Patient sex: M
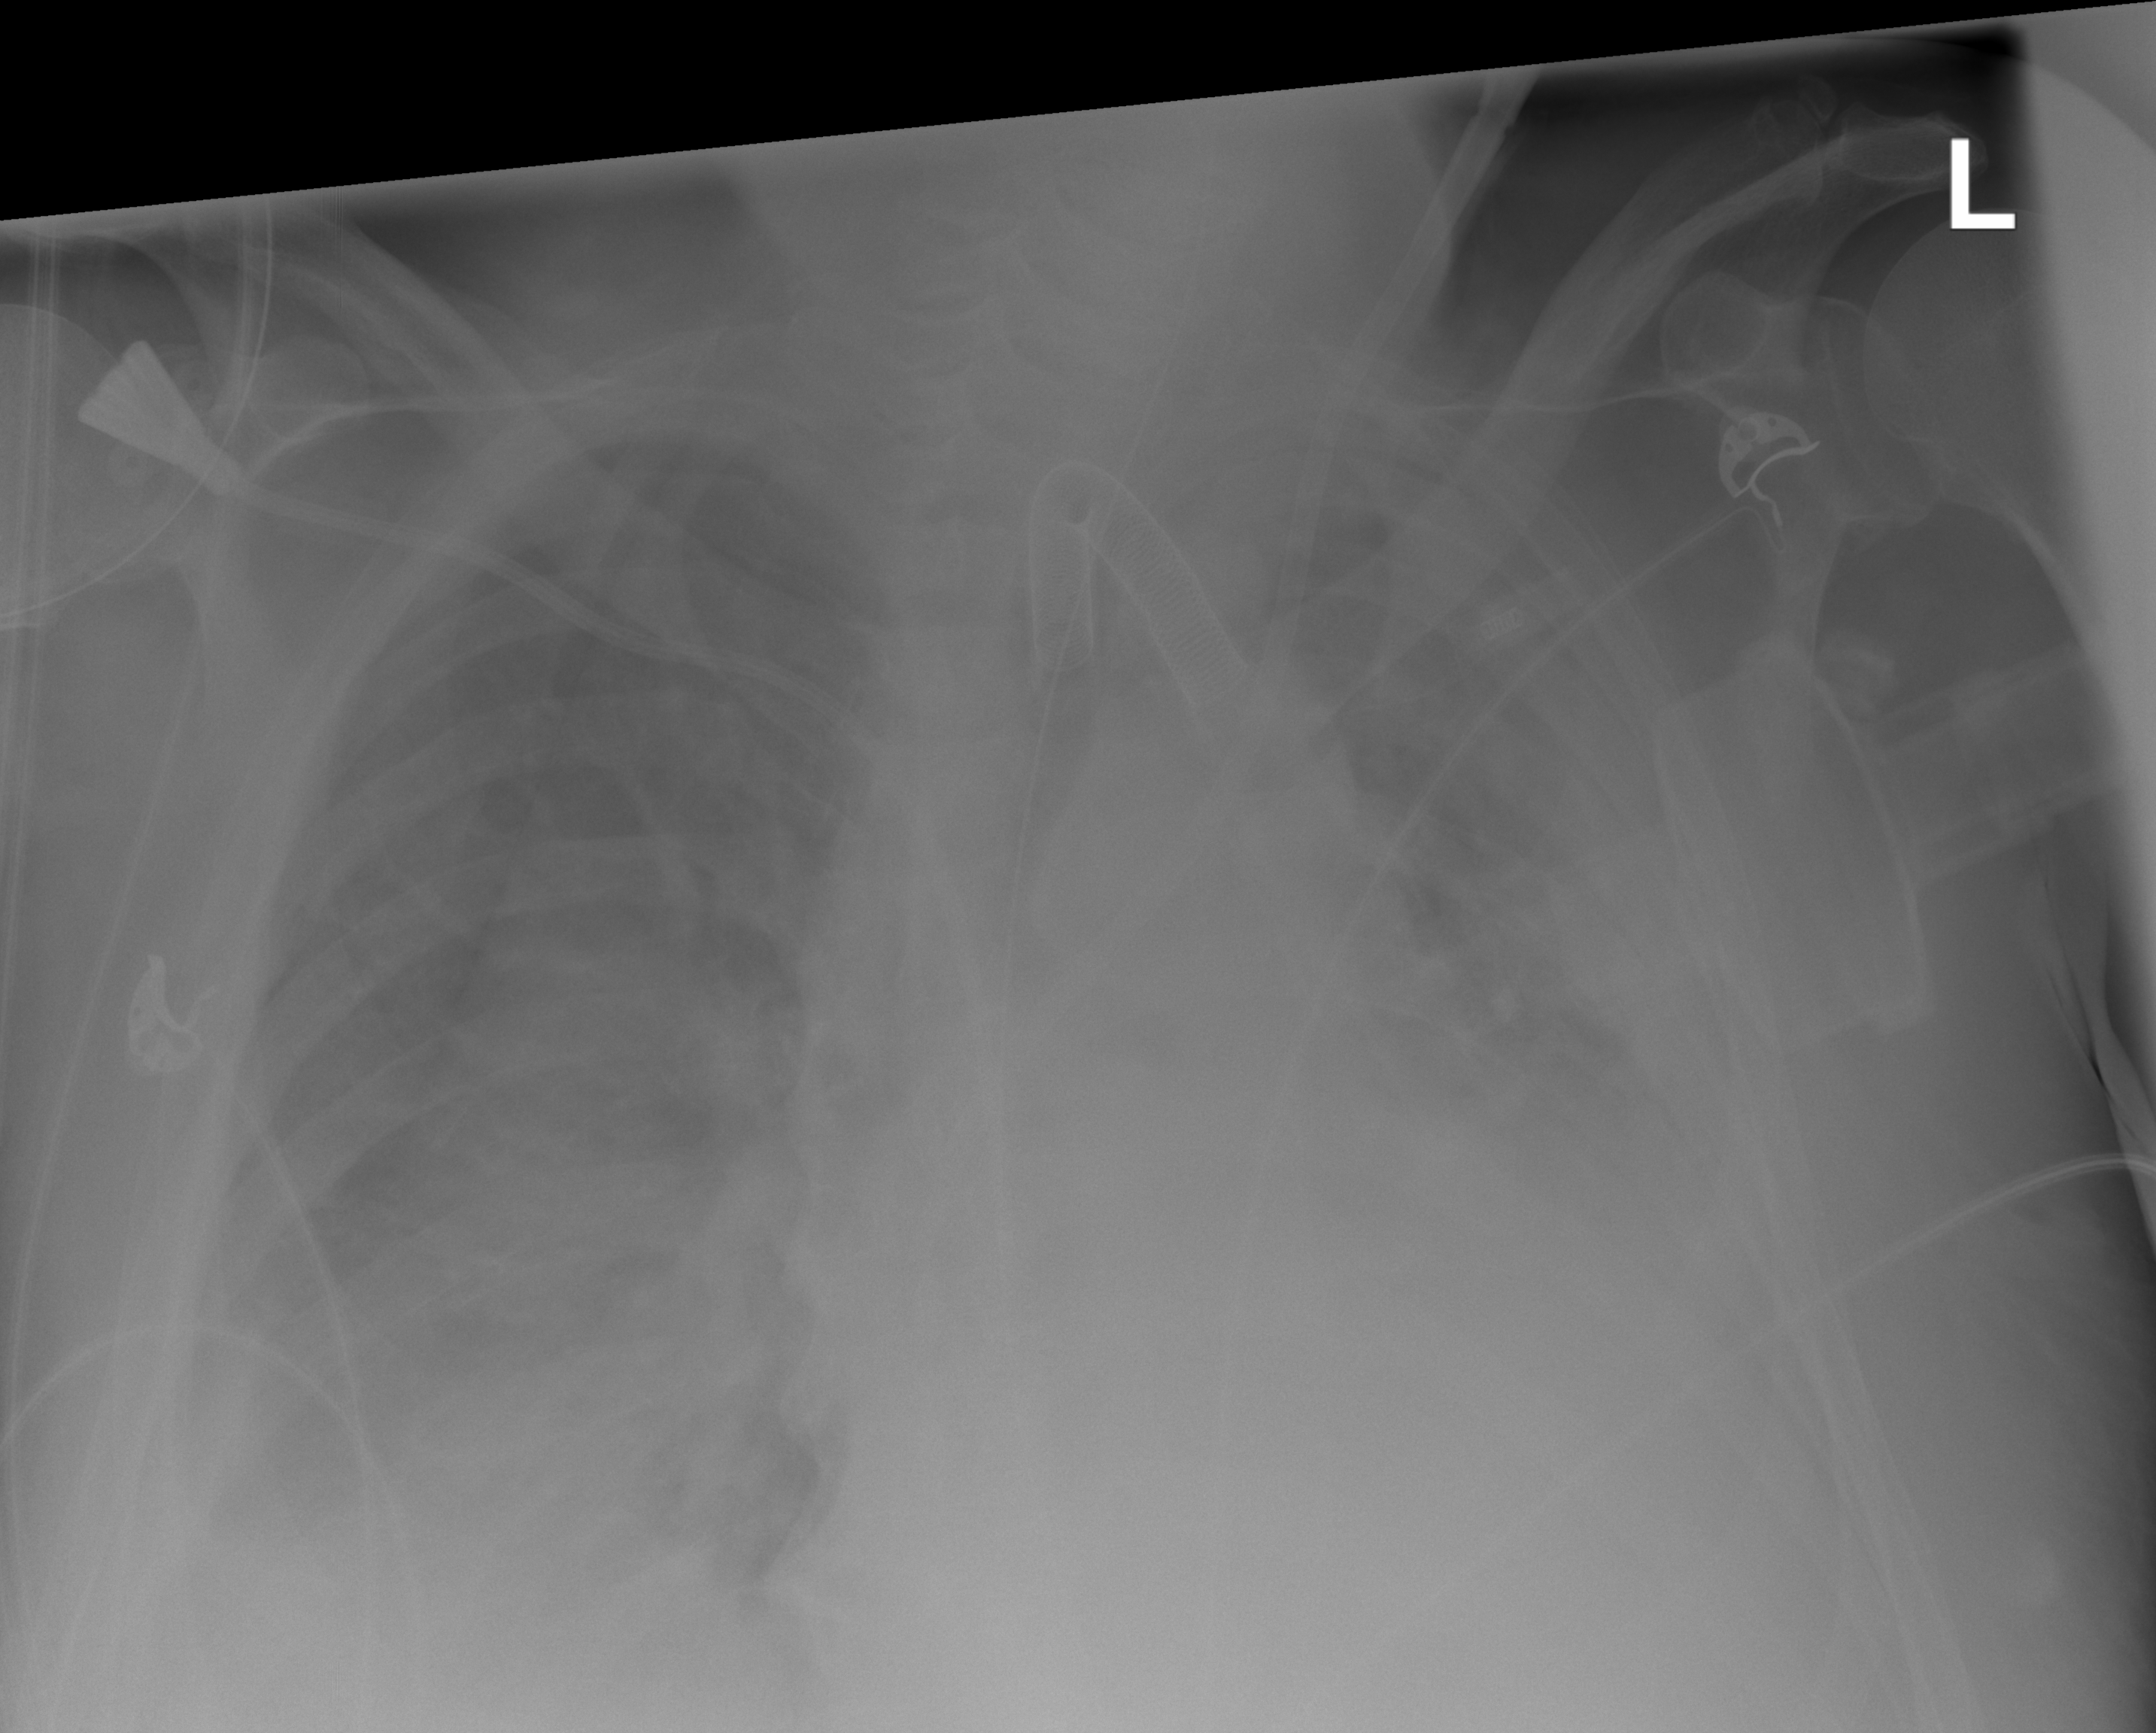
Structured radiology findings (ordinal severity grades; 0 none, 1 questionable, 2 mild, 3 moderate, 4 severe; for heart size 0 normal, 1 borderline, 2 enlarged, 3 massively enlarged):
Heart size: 2
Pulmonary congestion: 3
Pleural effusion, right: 2
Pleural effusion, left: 3
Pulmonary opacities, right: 2
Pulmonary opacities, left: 2
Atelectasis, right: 2
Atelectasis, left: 0